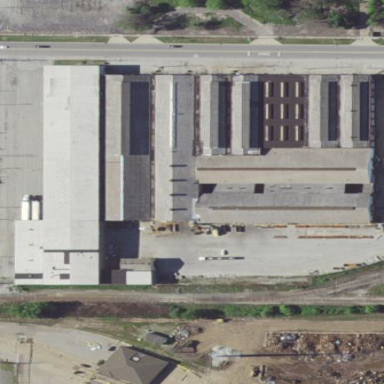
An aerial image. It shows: Industrial building.